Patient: sex M, age 61
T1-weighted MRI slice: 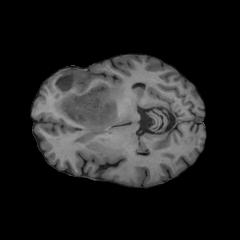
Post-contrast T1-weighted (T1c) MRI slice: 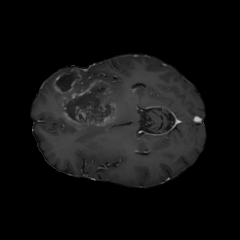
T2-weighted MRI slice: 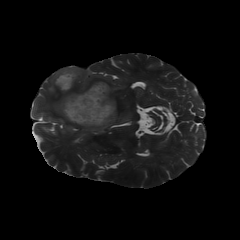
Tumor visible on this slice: yes
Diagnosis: Glioblastoma, IDH-wildtype
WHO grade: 4